Interaction volume radius: 5 \u00c5
Interaction volume height: 20 \u00c5
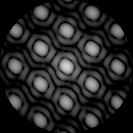
Disorder parameter: 0.04199